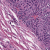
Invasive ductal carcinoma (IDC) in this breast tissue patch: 1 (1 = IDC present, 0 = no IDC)